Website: bh-photo
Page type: delivery-shipping
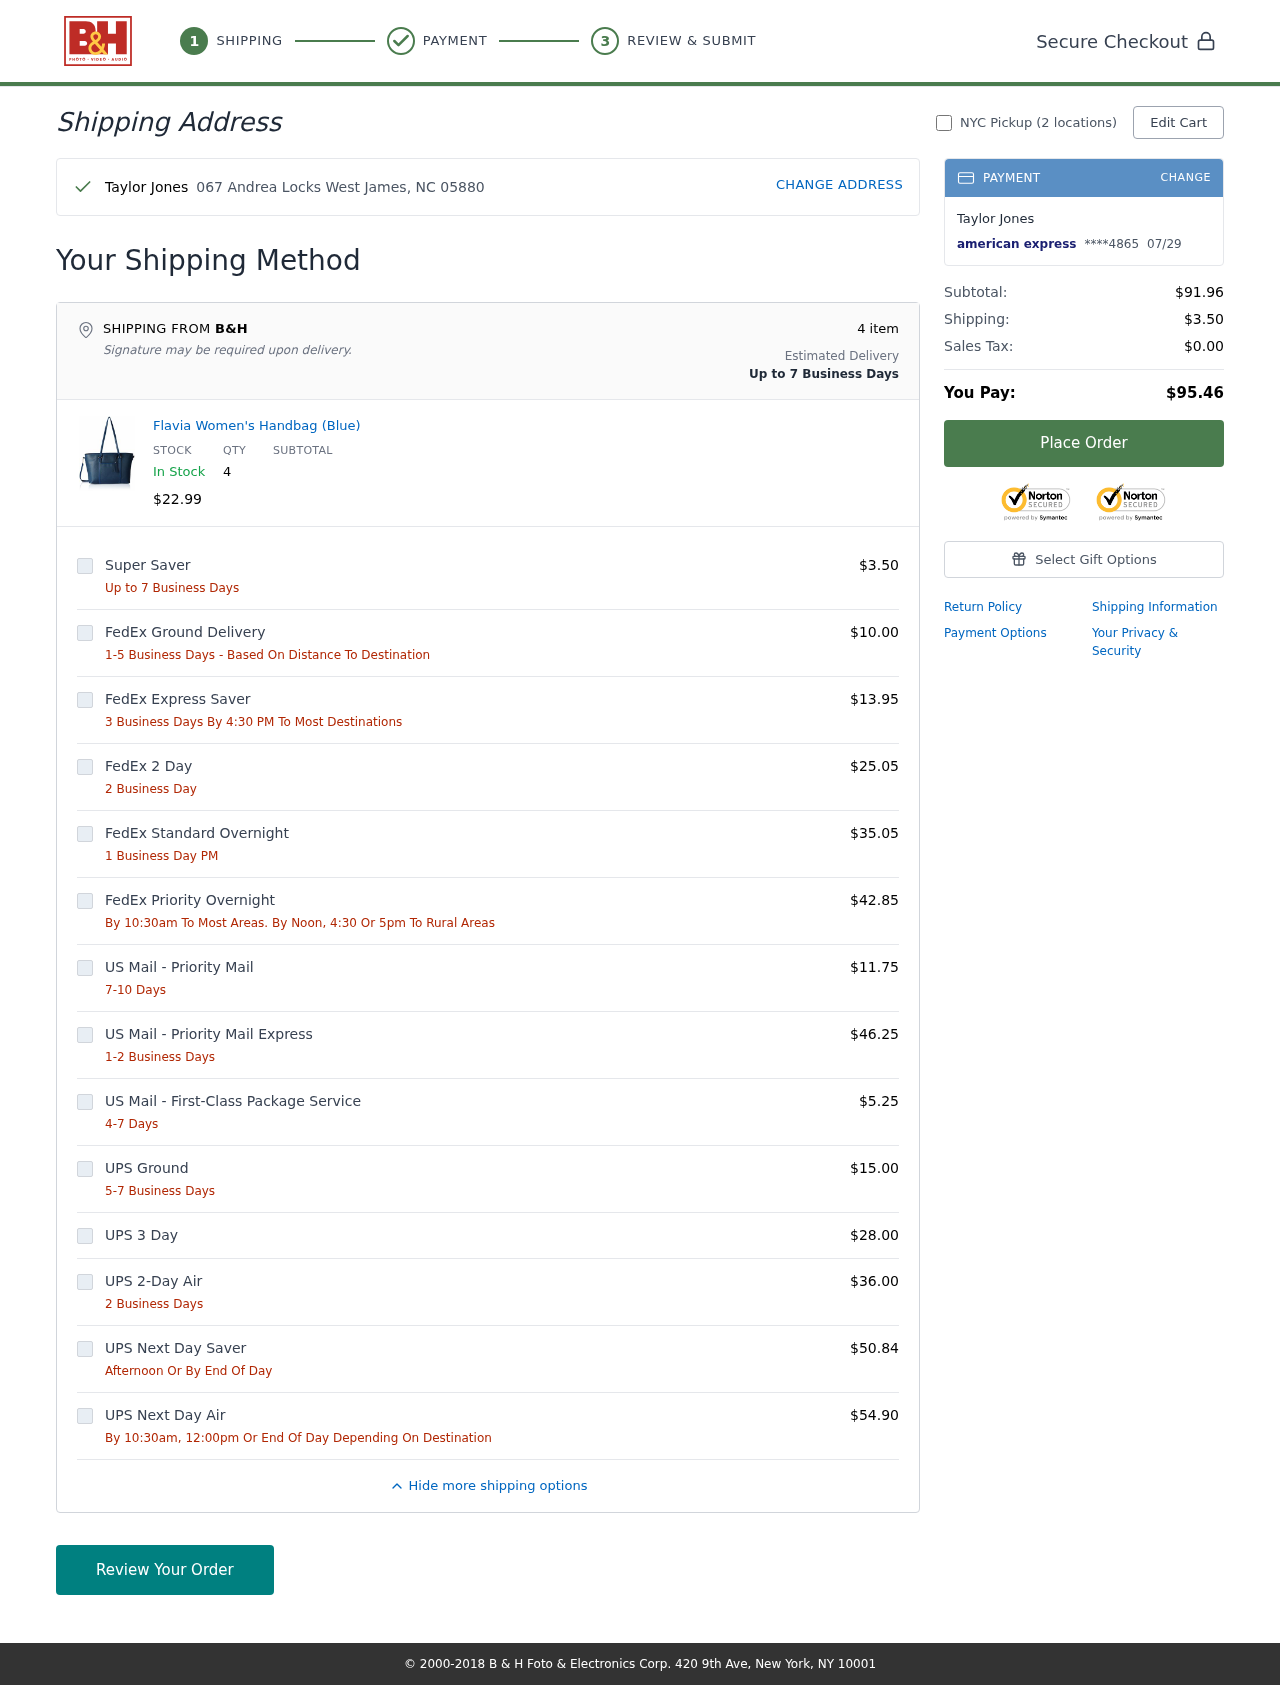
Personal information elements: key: PII_CARD_EXPIRY
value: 07/29
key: PII_CARD_LAST4
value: ****4865
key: PII_CARD_TYPE
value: american express
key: PII_CITY_STATE_ZIP
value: West James, NC 05880
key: PII_FULLNAME
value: Taylor Jones
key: PII_STREET
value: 067 Andrea Locks
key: PII_FIRSTNAME
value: Taylor
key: PII_LASTNAME
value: Jones
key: PII_GIFT_LASTNAME
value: Jones
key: PII_FULLNAME2
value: Taylor Jones
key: PII_FULLNAME3
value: Taylor Jones
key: PII_FIRSTNAME2
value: Taylor
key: PII_FIRSTNAME3
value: Taylor
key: PII_LASTNAME2
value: Jones
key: PII_LASTNAME3
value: Jones
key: PII_FIRSTNAME_DERIVED
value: Taylor
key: PII_LASTNAME_DERIVED
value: Jones
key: PII_FULLNAME_DERIVED
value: Taylor Jones
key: PII_NAME_FULL_DERIVED
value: Taylor Jones
Product elements: key: PRODUCT1_NAME
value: Flavia Women's Handbag (Blue)
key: PRODUCT1_PRICE
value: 22.99
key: PRODUCT1_QUANTITY
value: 4
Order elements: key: ORDER_NUM_ITEMS
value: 4
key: ORDER_SUBTOTAL
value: $91.96
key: ORDER_SHIPPING_COST
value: $3.50
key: ORDER_TAX
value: $0.00
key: ORDER_TOTAL
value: $95.46